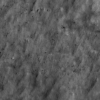
Label: not_dusty